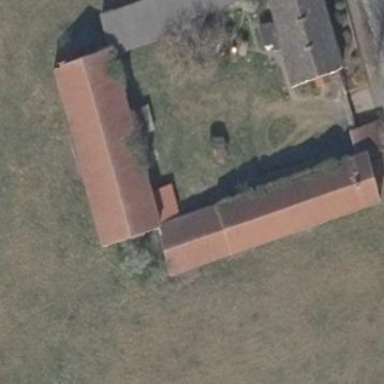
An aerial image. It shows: Farm auxiliary building.